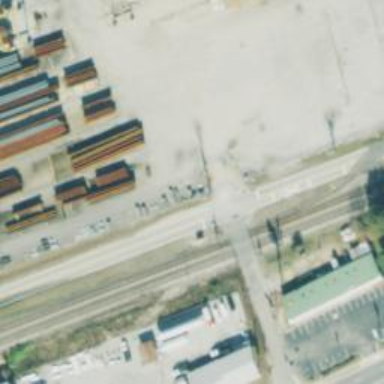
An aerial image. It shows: Level crossing with lights on the railway.